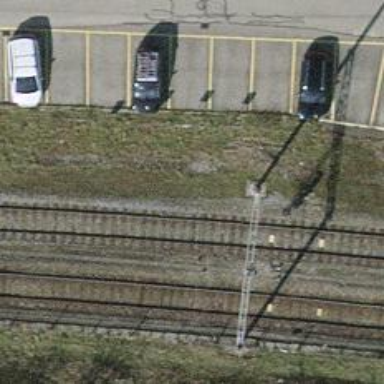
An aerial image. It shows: Railway signal.